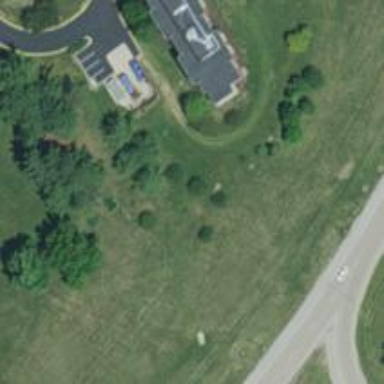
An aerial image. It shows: Disc golf basket.